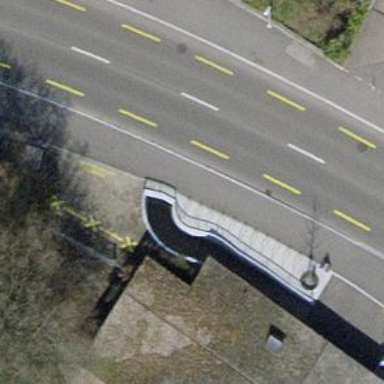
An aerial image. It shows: Concrete footway passing through tunnel.